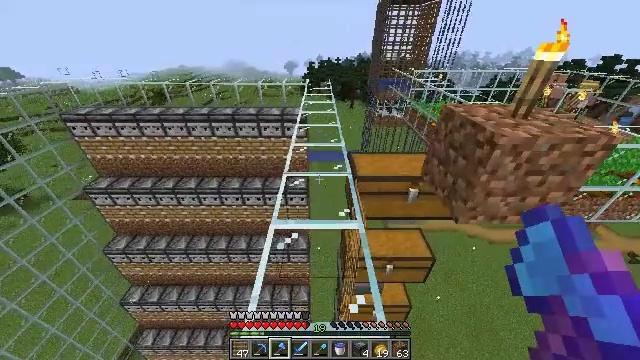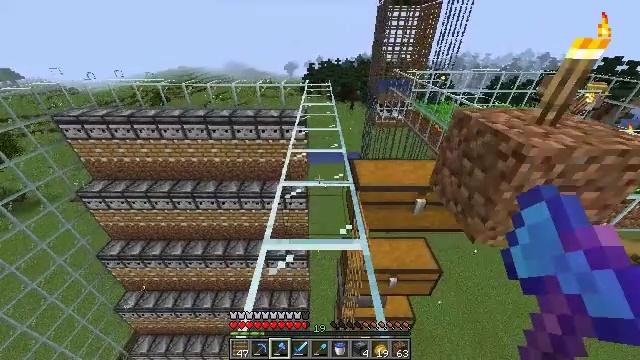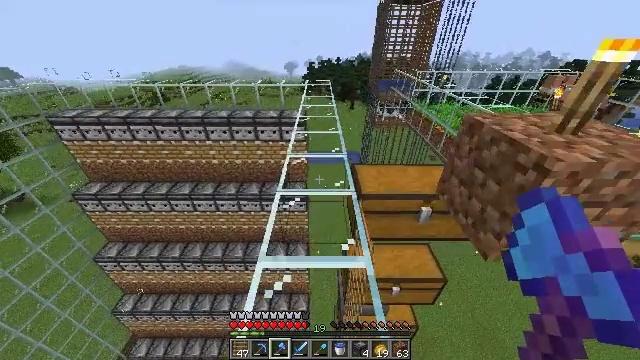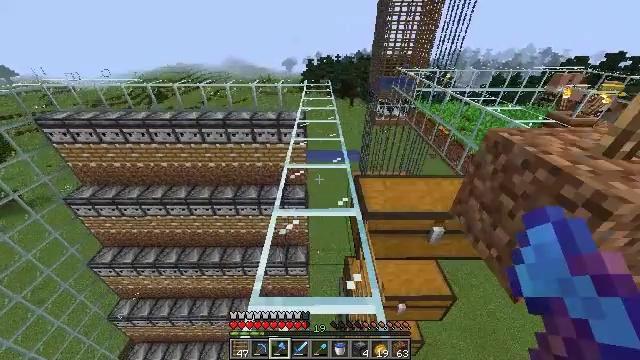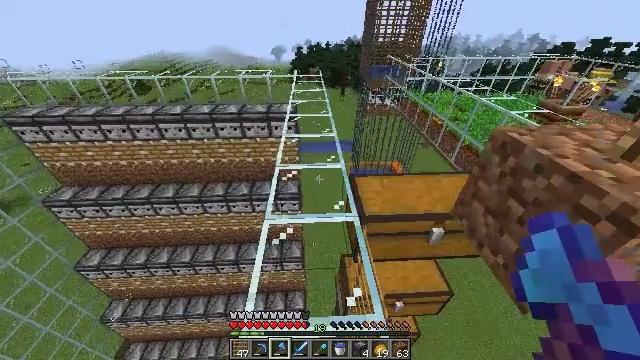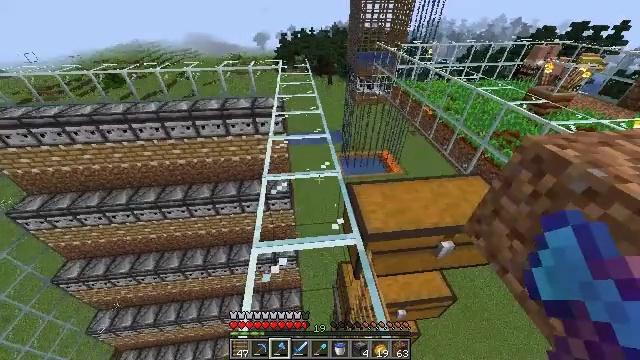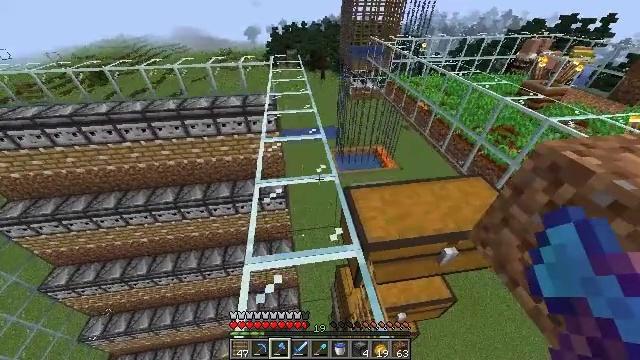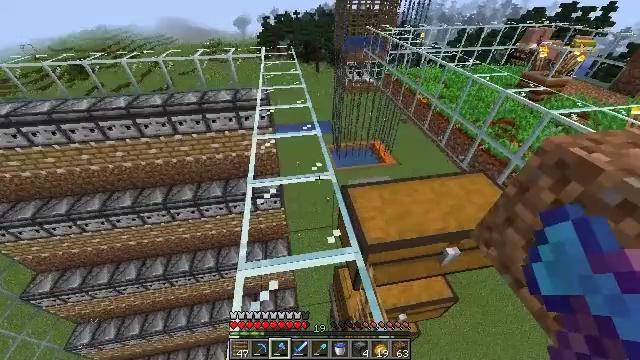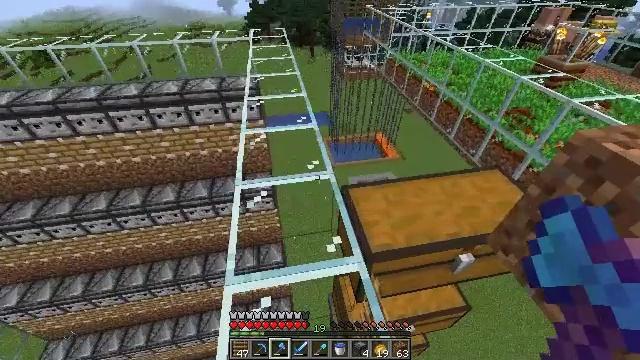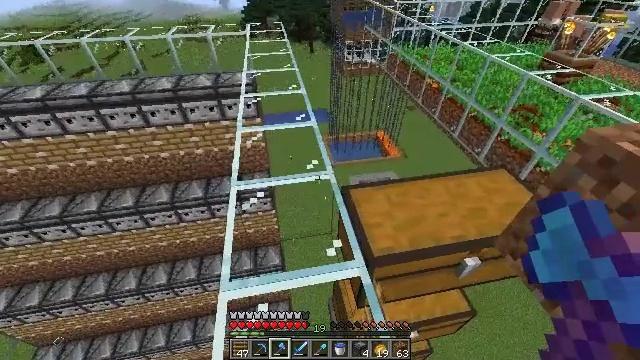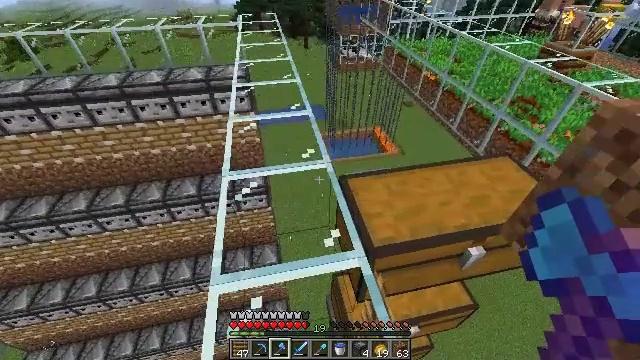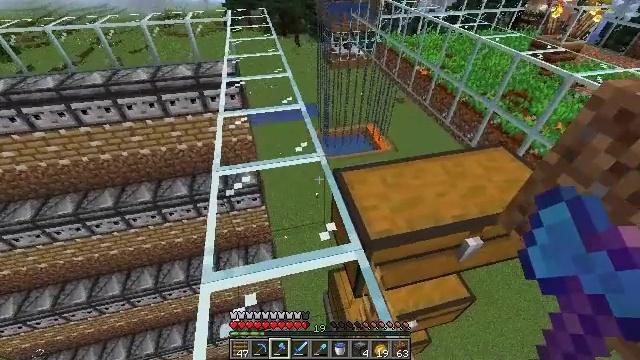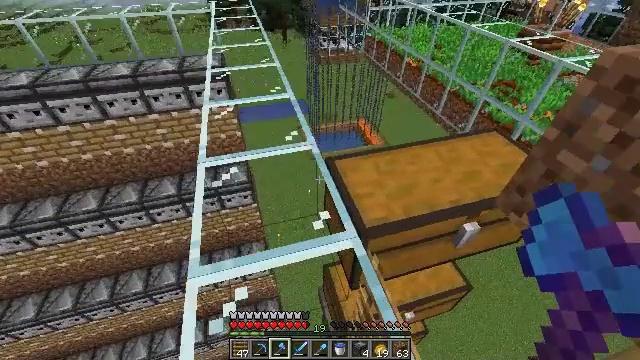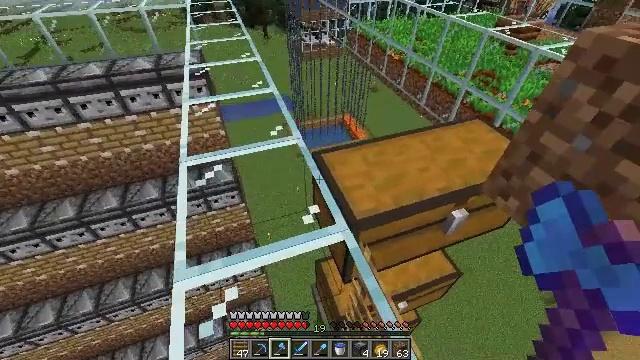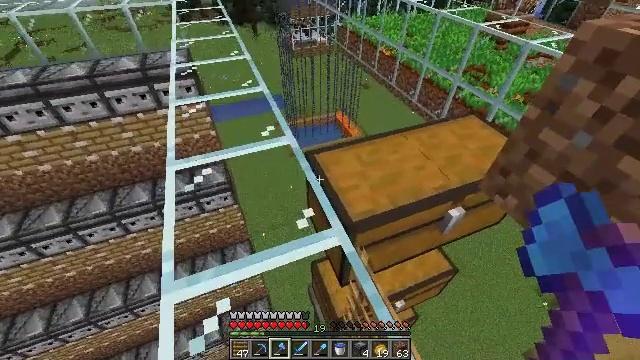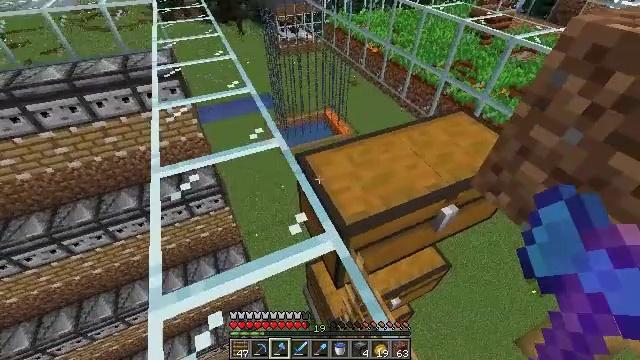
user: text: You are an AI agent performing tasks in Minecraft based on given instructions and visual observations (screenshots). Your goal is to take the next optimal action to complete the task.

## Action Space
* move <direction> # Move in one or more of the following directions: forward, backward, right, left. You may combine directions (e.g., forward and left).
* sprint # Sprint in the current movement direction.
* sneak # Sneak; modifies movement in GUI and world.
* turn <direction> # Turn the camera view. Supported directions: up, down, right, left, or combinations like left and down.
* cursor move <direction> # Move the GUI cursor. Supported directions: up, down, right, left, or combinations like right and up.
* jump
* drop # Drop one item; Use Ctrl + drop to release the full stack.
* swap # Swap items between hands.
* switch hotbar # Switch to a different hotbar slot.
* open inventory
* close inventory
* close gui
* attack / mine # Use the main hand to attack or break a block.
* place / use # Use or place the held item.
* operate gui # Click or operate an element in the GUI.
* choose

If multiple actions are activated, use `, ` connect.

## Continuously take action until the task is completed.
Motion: motion action
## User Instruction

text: Mine the chest to collect it.
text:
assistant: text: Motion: move forward
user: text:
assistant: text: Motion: move forward
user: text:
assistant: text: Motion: move forward
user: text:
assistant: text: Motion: move forward, turn right and down
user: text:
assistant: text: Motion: move forward, turn right and down
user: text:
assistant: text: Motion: turn right and down
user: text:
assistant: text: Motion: turn right
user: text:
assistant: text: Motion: turn right
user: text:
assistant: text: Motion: sneak
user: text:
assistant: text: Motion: sneak, turn right
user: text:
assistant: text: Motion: sneak, turn right
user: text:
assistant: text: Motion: sneak, turn right
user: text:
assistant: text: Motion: move forward, sneak, turn right
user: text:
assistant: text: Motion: move forward, sneak, turn right
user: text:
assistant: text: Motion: move forward, sneak, turn right
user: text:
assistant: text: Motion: move forward, sneak, turn right
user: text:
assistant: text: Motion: move forward, sneak, turn right
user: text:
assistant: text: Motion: move forward, sneak, turn right
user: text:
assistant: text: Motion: move forward, sneak, turn right
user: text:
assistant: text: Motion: sneak, turn right and down, attack / mine
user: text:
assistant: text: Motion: sneak, turn right and down, attack / mine
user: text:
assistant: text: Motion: sneak, attack / mine
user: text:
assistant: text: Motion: sneak, attack / mine
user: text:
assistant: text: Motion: sneak, attack / mine
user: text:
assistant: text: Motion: sneak, attack / mine
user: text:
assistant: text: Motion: move forward and move left, sneak, attack / mine
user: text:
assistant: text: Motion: move forward and move left, sneak, turn right, attack / mine
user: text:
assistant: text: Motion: move forward and move left, sneak, turn right, attack / mine
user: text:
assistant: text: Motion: move forward and move left, sneak, turn right, attack / mine
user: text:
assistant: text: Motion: sneak, turn right, attack / mine